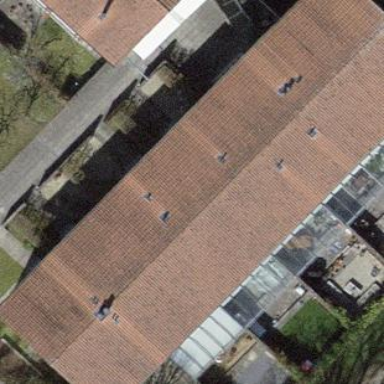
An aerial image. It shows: Residential building.